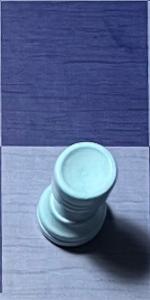
Label: Rook_White